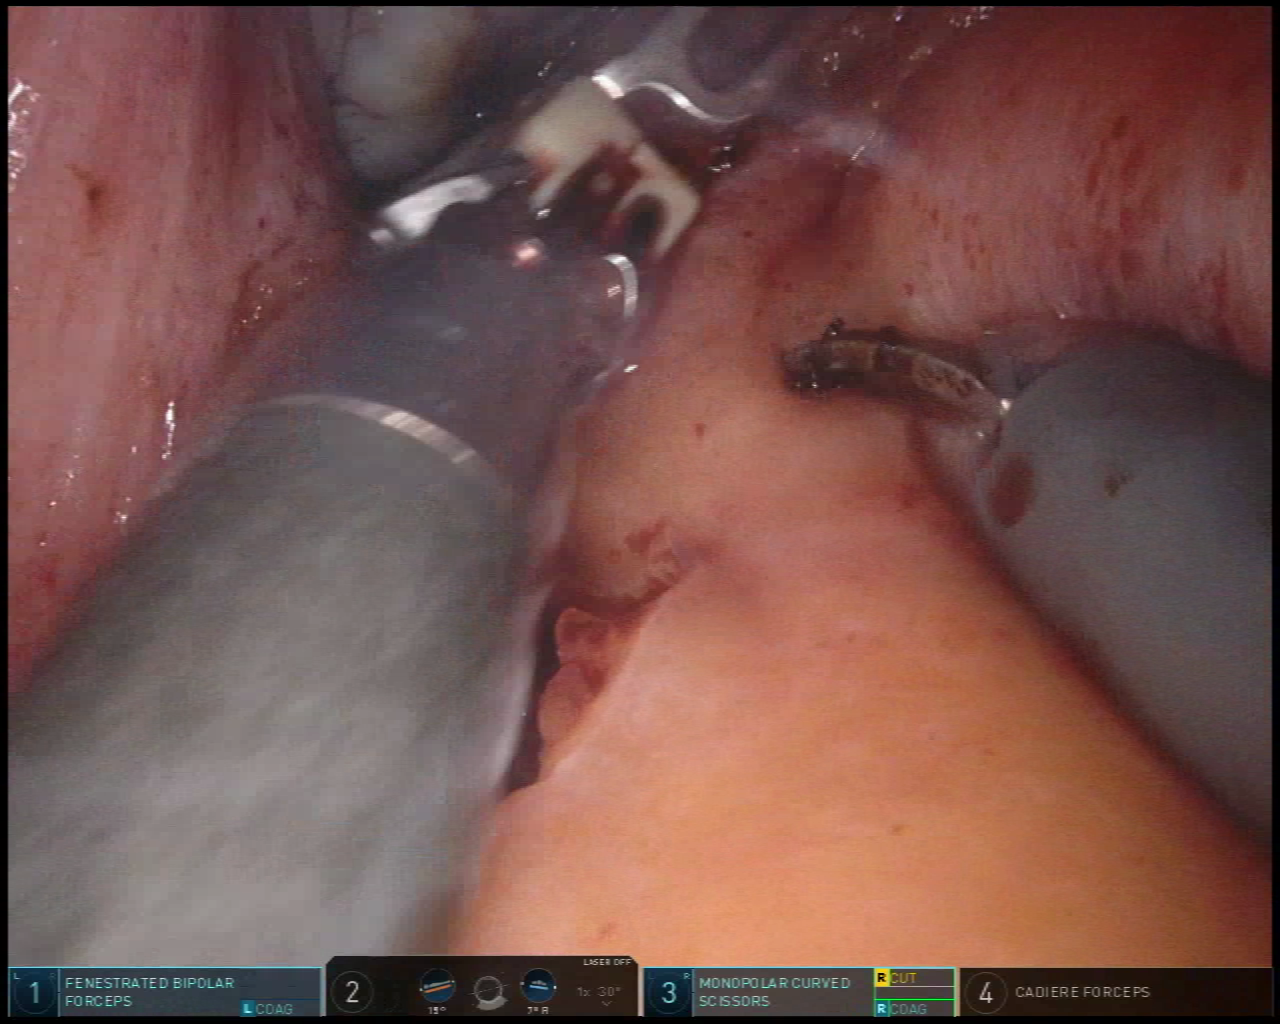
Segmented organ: vesicular_glands
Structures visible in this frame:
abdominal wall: no
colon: no
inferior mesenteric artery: no
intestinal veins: no
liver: no
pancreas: no
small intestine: no
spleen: no
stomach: no
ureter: no
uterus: no
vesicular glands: yes